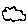
Label: cloud